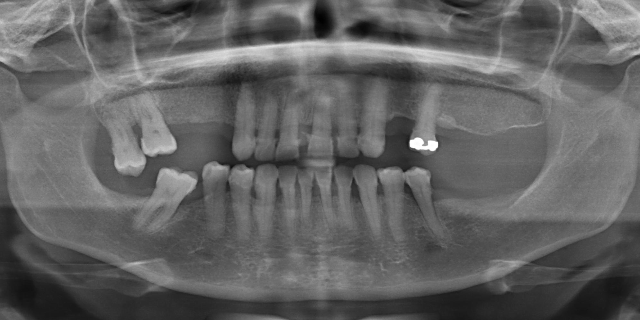
adult